Interaction volume radius: 5 \u00c5
Interaction volume height: 40 \u00c5
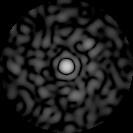
Disorder parameter: 0.8366